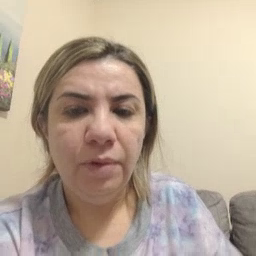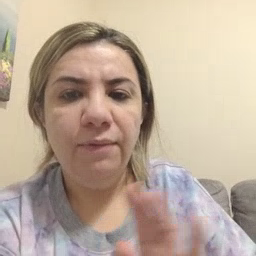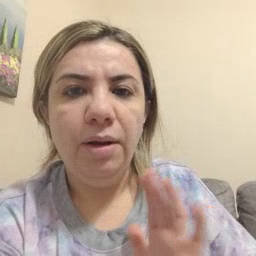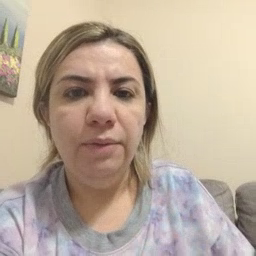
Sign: fine